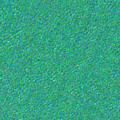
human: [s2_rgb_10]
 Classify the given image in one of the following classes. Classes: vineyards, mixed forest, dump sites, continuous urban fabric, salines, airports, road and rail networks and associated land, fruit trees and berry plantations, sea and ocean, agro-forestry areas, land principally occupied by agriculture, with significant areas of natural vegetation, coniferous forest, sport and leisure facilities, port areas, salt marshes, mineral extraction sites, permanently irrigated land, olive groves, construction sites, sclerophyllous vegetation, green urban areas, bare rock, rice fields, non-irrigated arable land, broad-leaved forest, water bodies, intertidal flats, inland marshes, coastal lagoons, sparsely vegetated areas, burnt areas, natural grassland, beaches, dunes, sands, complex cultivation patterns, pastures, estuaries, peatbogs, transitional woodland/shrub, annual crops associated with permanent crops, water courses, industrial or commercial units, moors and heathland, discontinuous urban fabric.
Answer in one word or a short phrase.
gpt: sea and ocean